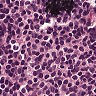
Metastatic tissue present: no